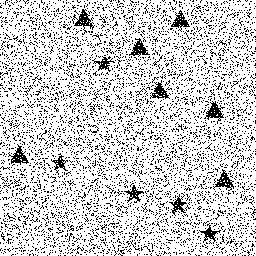
Squares: 0
Triangles: 7
Stars: 5
Total shapes: 12